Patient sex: M
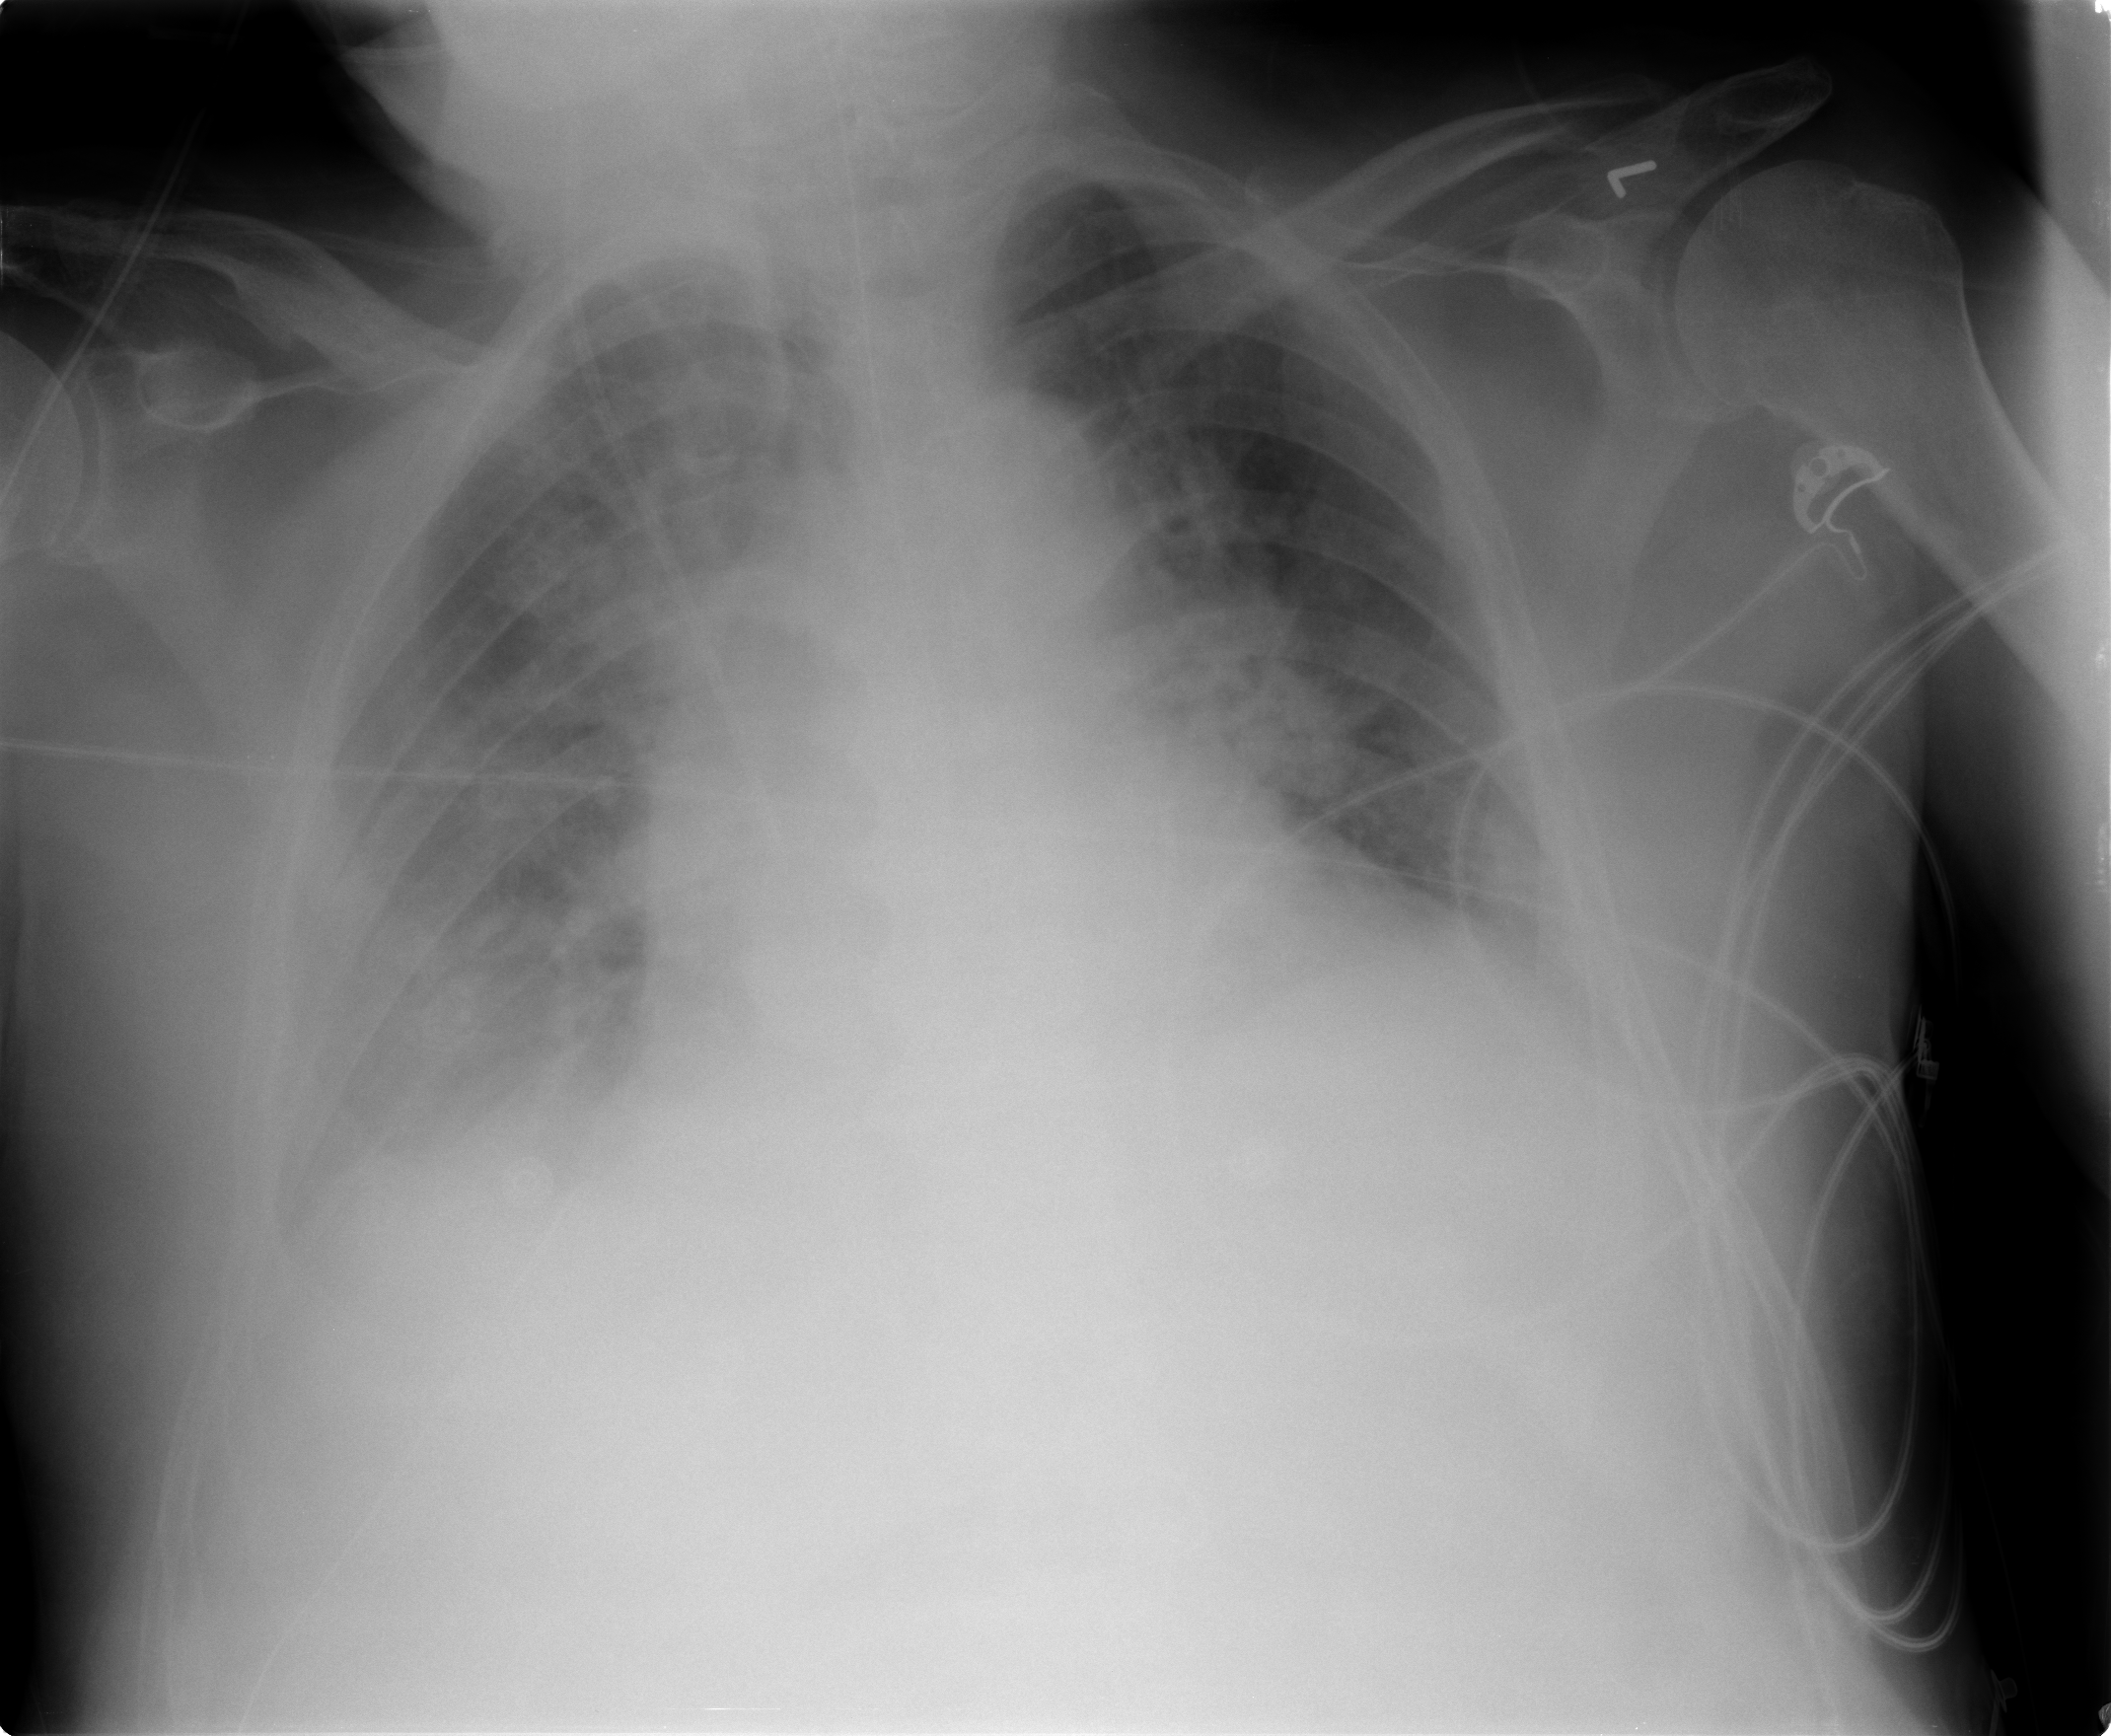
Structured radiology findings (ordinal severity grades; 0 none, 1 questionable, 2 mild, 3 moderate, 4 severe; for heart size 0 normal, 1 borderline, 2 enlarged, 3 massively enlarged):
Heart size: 0
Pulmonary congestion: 0
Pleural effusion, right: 3
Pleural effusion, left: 1
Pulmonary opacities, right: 0
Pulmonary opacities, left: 0
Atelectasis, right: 3
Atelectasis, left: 1